Question: I have recently setup my Eclipse PDT environment. All fine, only one disturbing feature: Whenever I debug my code, debugger not only stops at the first breakpoint, but also at the first '<?php' tag. So I need to always press 'F8' to continue.
Any way to avoid this initial break? I just want to stop at breakpoints only.

Screenshot to show what I mean, initial stop at '<?php' even with no breakpoint set
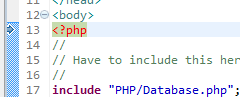
Answer: In "Debug Configurations" select the configuration that you are using. You should see a section "Breakpoint". Uncheck "Break at first line". Save and try again.